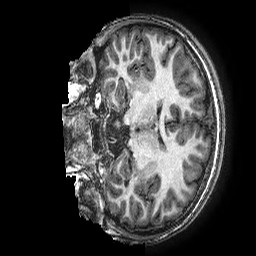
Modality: T1w
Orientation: coronal
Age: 13
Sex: male
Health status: ill
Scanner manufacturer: ge
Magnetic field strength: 3 T
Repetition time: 0.00766 s
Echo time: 0.003476 s